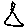
Label: triangle